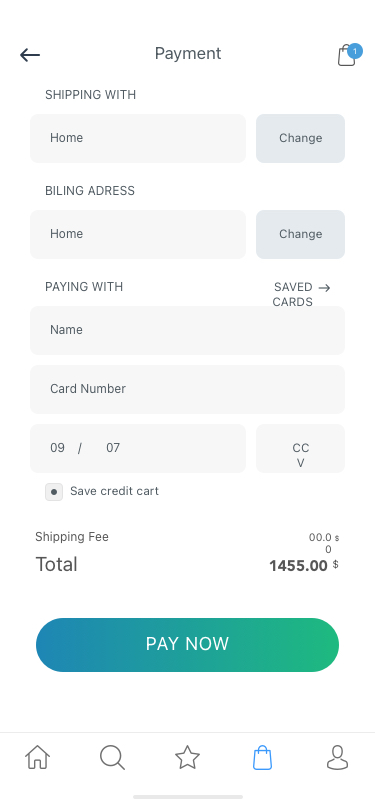
Text in this UI design:
PAY NOW
Shipping Fee
Total
1455.00
$
00.00
$
09	/	07
Card Number
Name
CCV
PAYING WITH
SAVED CARDS
Save credit cart
Home
Change
BILING ADRESS
Home
Change
SHIPPING WITH
1
Payment